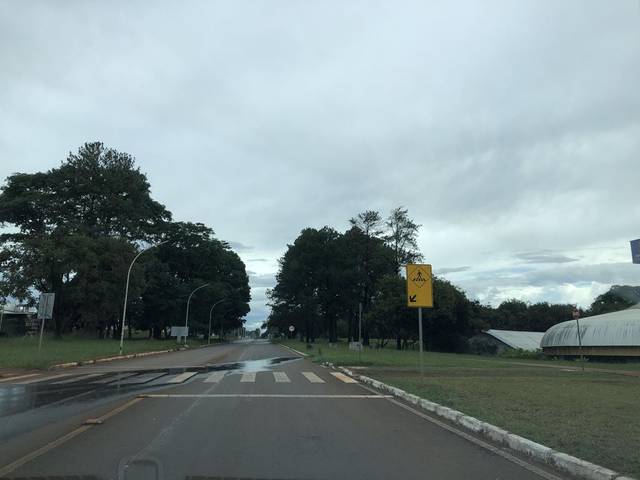
Region: Brazil
Coordinates: -15.764, -47.865